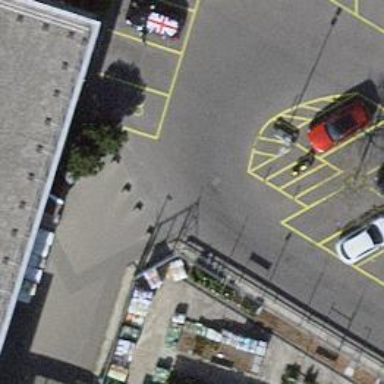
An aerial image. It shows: Bollard barrier.